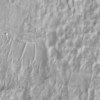
Label: not_dusty